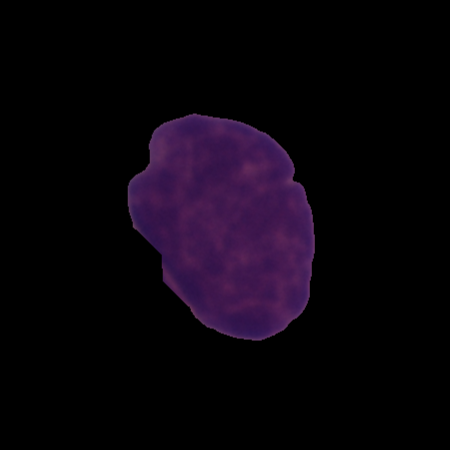
Label: cancer